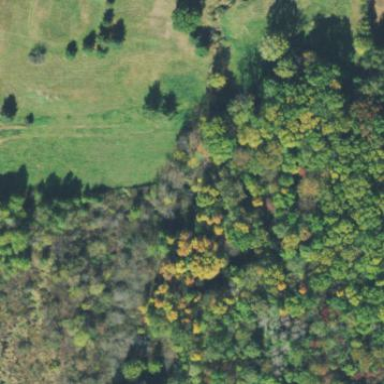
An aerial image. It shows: Beautiful woodland area.